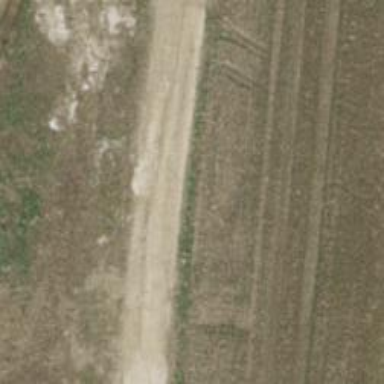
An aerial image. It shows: Agricultural track with grade2 tracktype.